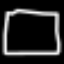
Label: square